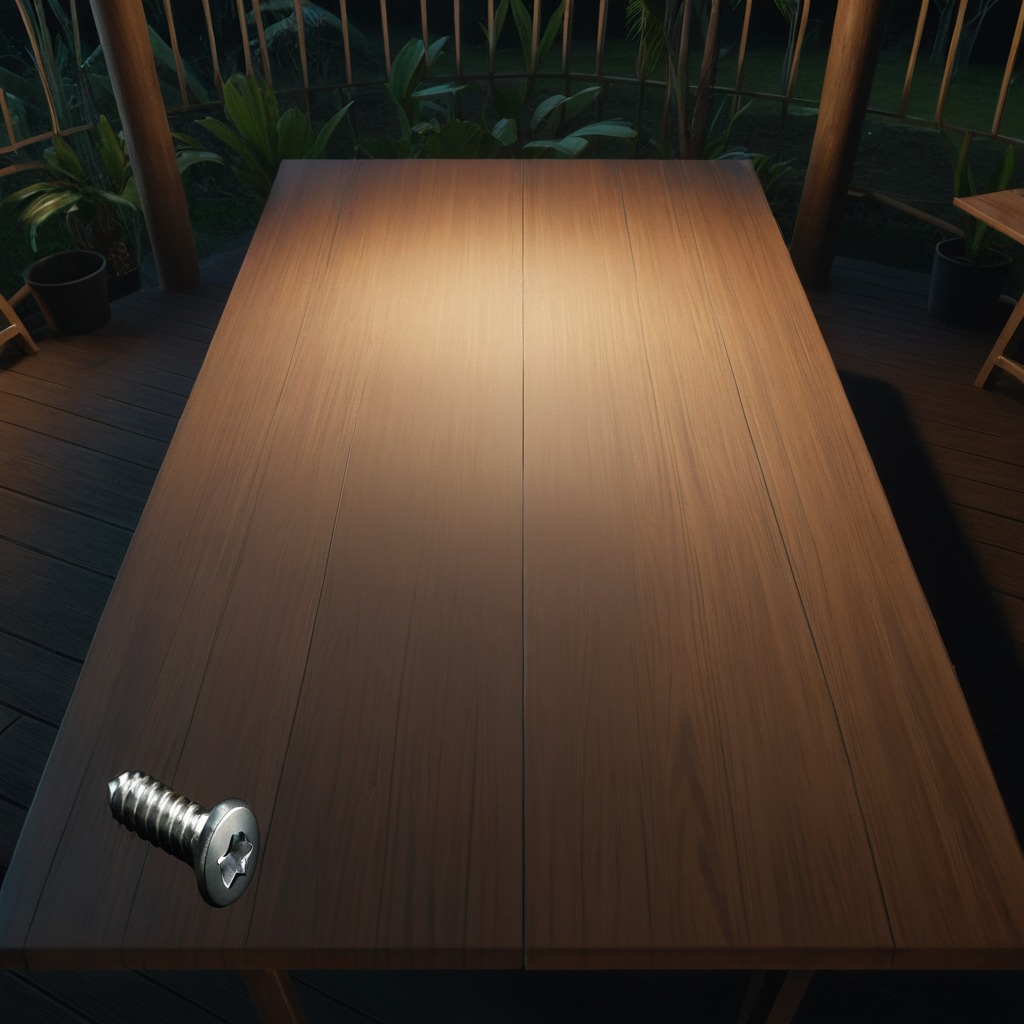
A metal screw is lying on a wooden table inside a jungle field workshop tent at night.